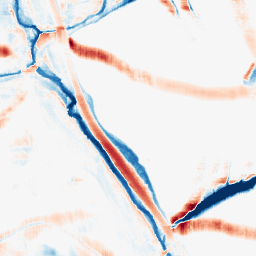
Category: morphological
Decomposition family: morphological_square
Decomposition parameters: operation: average
size: 20
Upsampling method: regularized
Upsampling parameters: scale: 4
lambda_reg: 0.001
Upsampling scale: 4